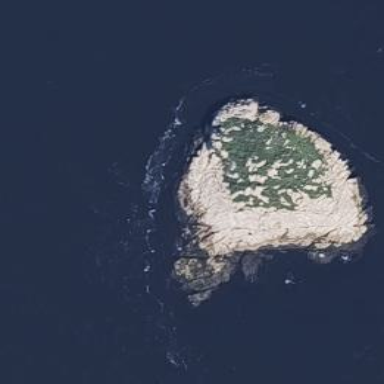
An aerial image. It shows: Islet along the natural coastline.